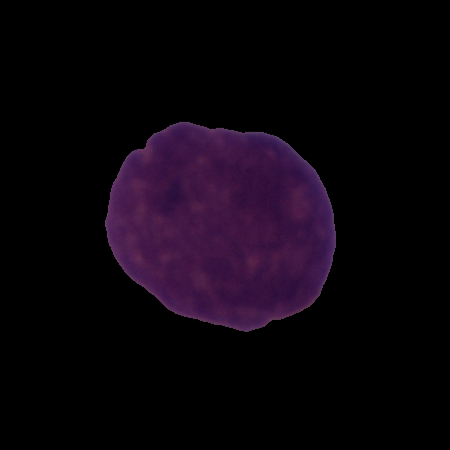
Label: cancer